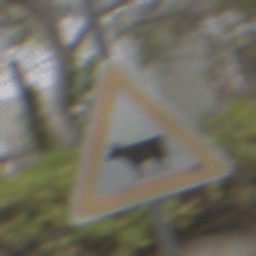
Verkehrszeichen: ViehtriebRechts
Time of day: Midday
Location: Outdoor (Urban)
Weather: Overcast
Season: NotSpecified
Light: Natural